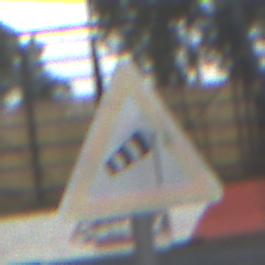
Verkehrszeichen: SeitenwindVonRechts
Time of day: MorningAfternoon
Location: Outdoor (RoadRail)
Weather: PartlyCloudy
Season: NotSpecified
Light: Natural